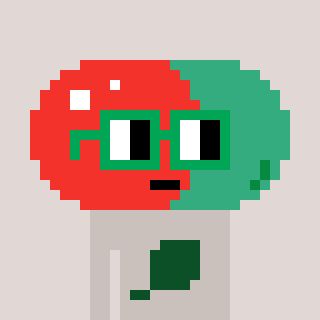
a pixel art character with square green glasses, a pill-shaped head and a foggrey-colored body on a warm background